Interaction volume radius: 10 \u00c5
Interaction volume height: 20 \u00c5
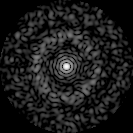
Disorder parameter: 0.8595